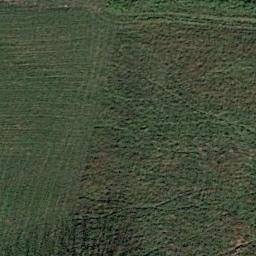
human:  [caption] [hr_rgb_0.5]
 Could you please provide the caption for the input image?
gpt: The meadow is dense but uneven .

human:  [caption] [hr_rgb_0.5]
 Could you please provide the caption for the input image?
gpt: This meadow has different sparsity in different places .

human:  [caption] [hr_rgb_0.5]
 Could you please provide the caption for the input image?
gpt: The entire image is dominated by grass .

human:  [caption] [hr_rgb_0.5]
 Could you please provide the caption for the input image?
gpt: A large patch of brown and green grass .

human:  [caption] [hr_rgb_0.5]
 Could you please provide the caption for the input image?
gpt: A dense meadow with many green grass .